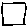
Label: square